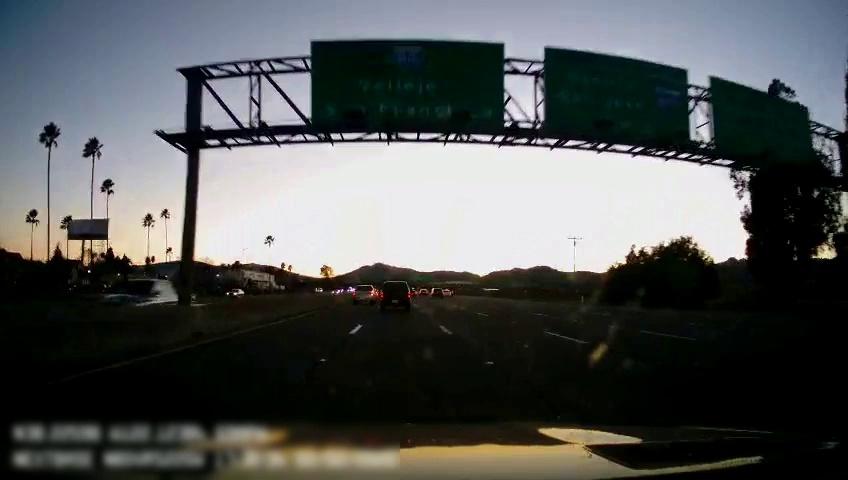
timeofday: Dusk/Dawn/Twilight
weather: Sunny
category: Drivable Space
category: Drivable Space
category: Vehicles | SUV
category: Vehicles | Car
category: Vehicles | Truck
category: Vehicles | Car
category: Vehicles | SUV
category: Lanes | Alternate Lane
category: Lanes | Current Lane
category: Lanes | Current Lane
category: Lanes | Alternate Lane
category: Lanes | Alternate Lane
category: Traffic | Signs
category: Traffic | Signs
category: Traffic | Signs